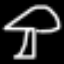
Label: mushroom